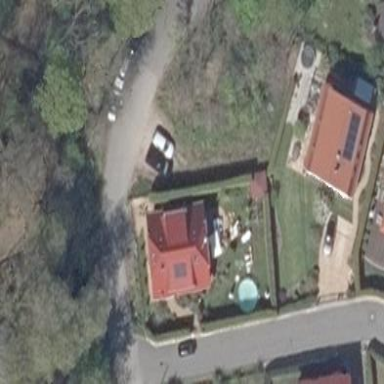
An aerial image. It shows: Residential garden.